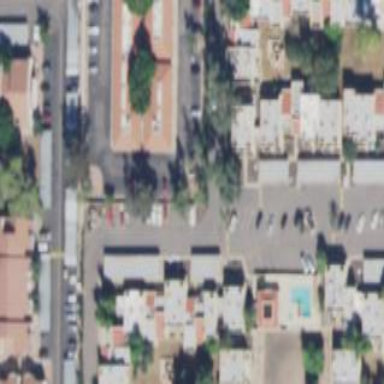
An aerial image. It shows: Residential area consisting of condominiums.